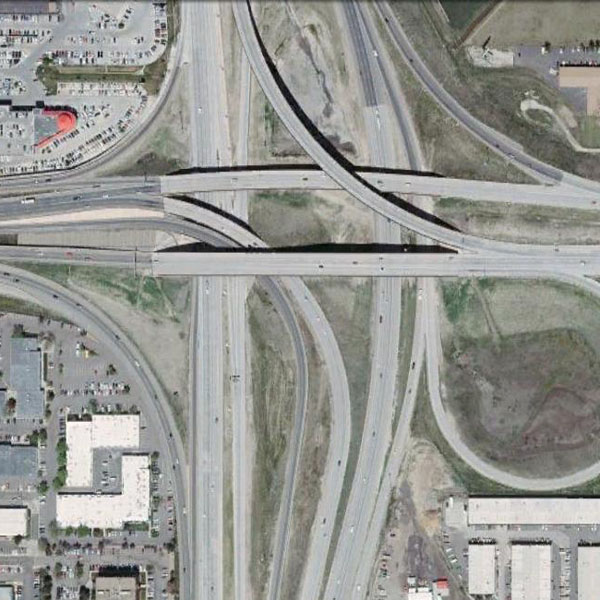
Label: Viaduct